Question:
When you need to move some class functionality into another class, it might be easily done by searching for corresponding methods via references of some common variable (Ctrl+Shift+G) and then using Eclipse's refactoring functionality "Move" which allows to move selected methods into some other class.
But it also might happen that you need to copy methods. For instance if you need pretty alike functionality in other class - changing a bit these copied methods is way more comfortable than writing from scratch.
- -
PS. Don't think and talk of code duplication issues please, definitely i am not going to have common functionality in two separate methods. Just take it as challenge of copying batch of methods from class A to class B. For whatever reason.
And the screenshot is just an illustration of "moving" functionality.
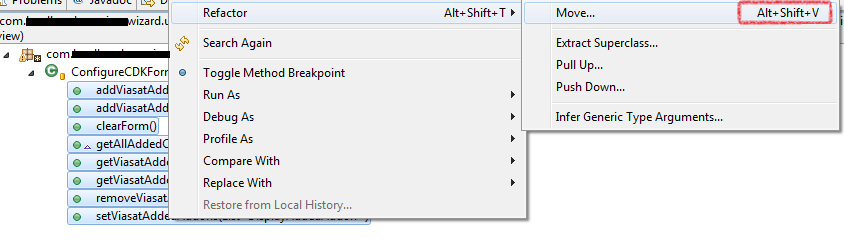
Answer: - -